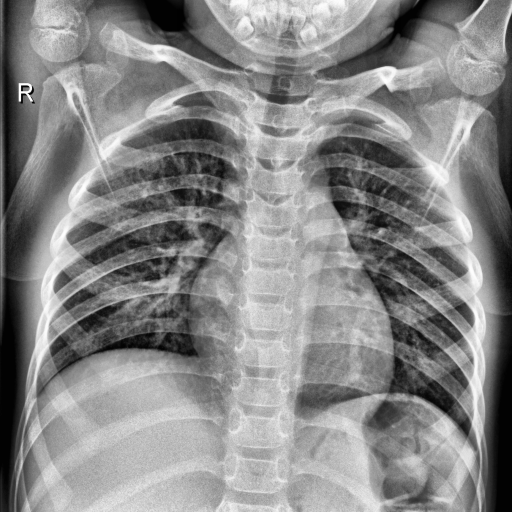
Finding: NORMAL